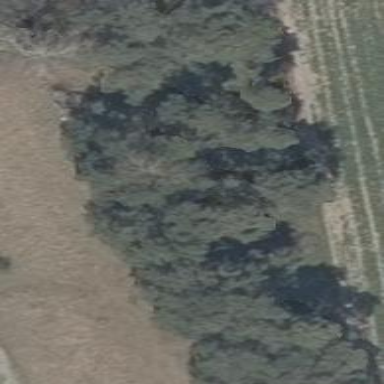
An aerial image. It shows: Mixed woodland area with various types of leaves.